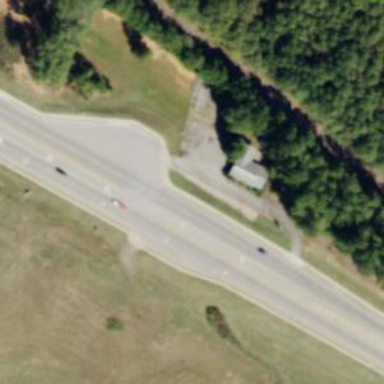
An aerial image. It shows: Trunk link highway.